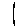
Label: line